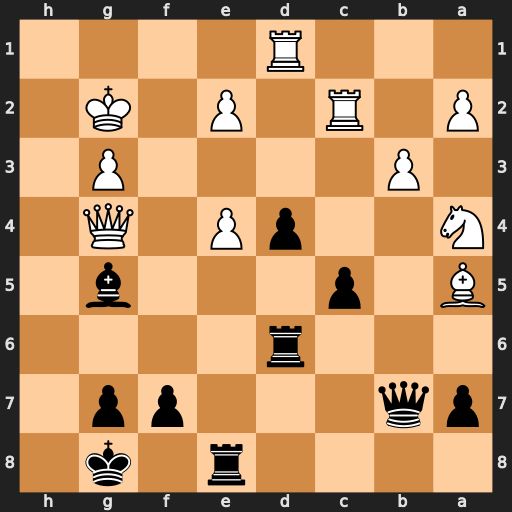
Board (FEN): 4r1k1/pq3pp1/3r4/B1p3b1/N2pP1Q1/1P4P1/P1R1P1K1/3R4
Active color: b
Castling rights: -
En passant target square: -
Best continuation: Rxe4 Qf3 Rf6